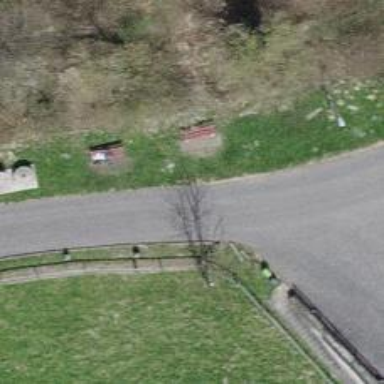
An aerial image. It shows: Red bench.